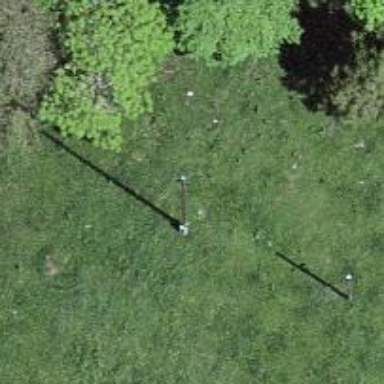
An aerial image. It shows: Power pole.